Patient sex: F
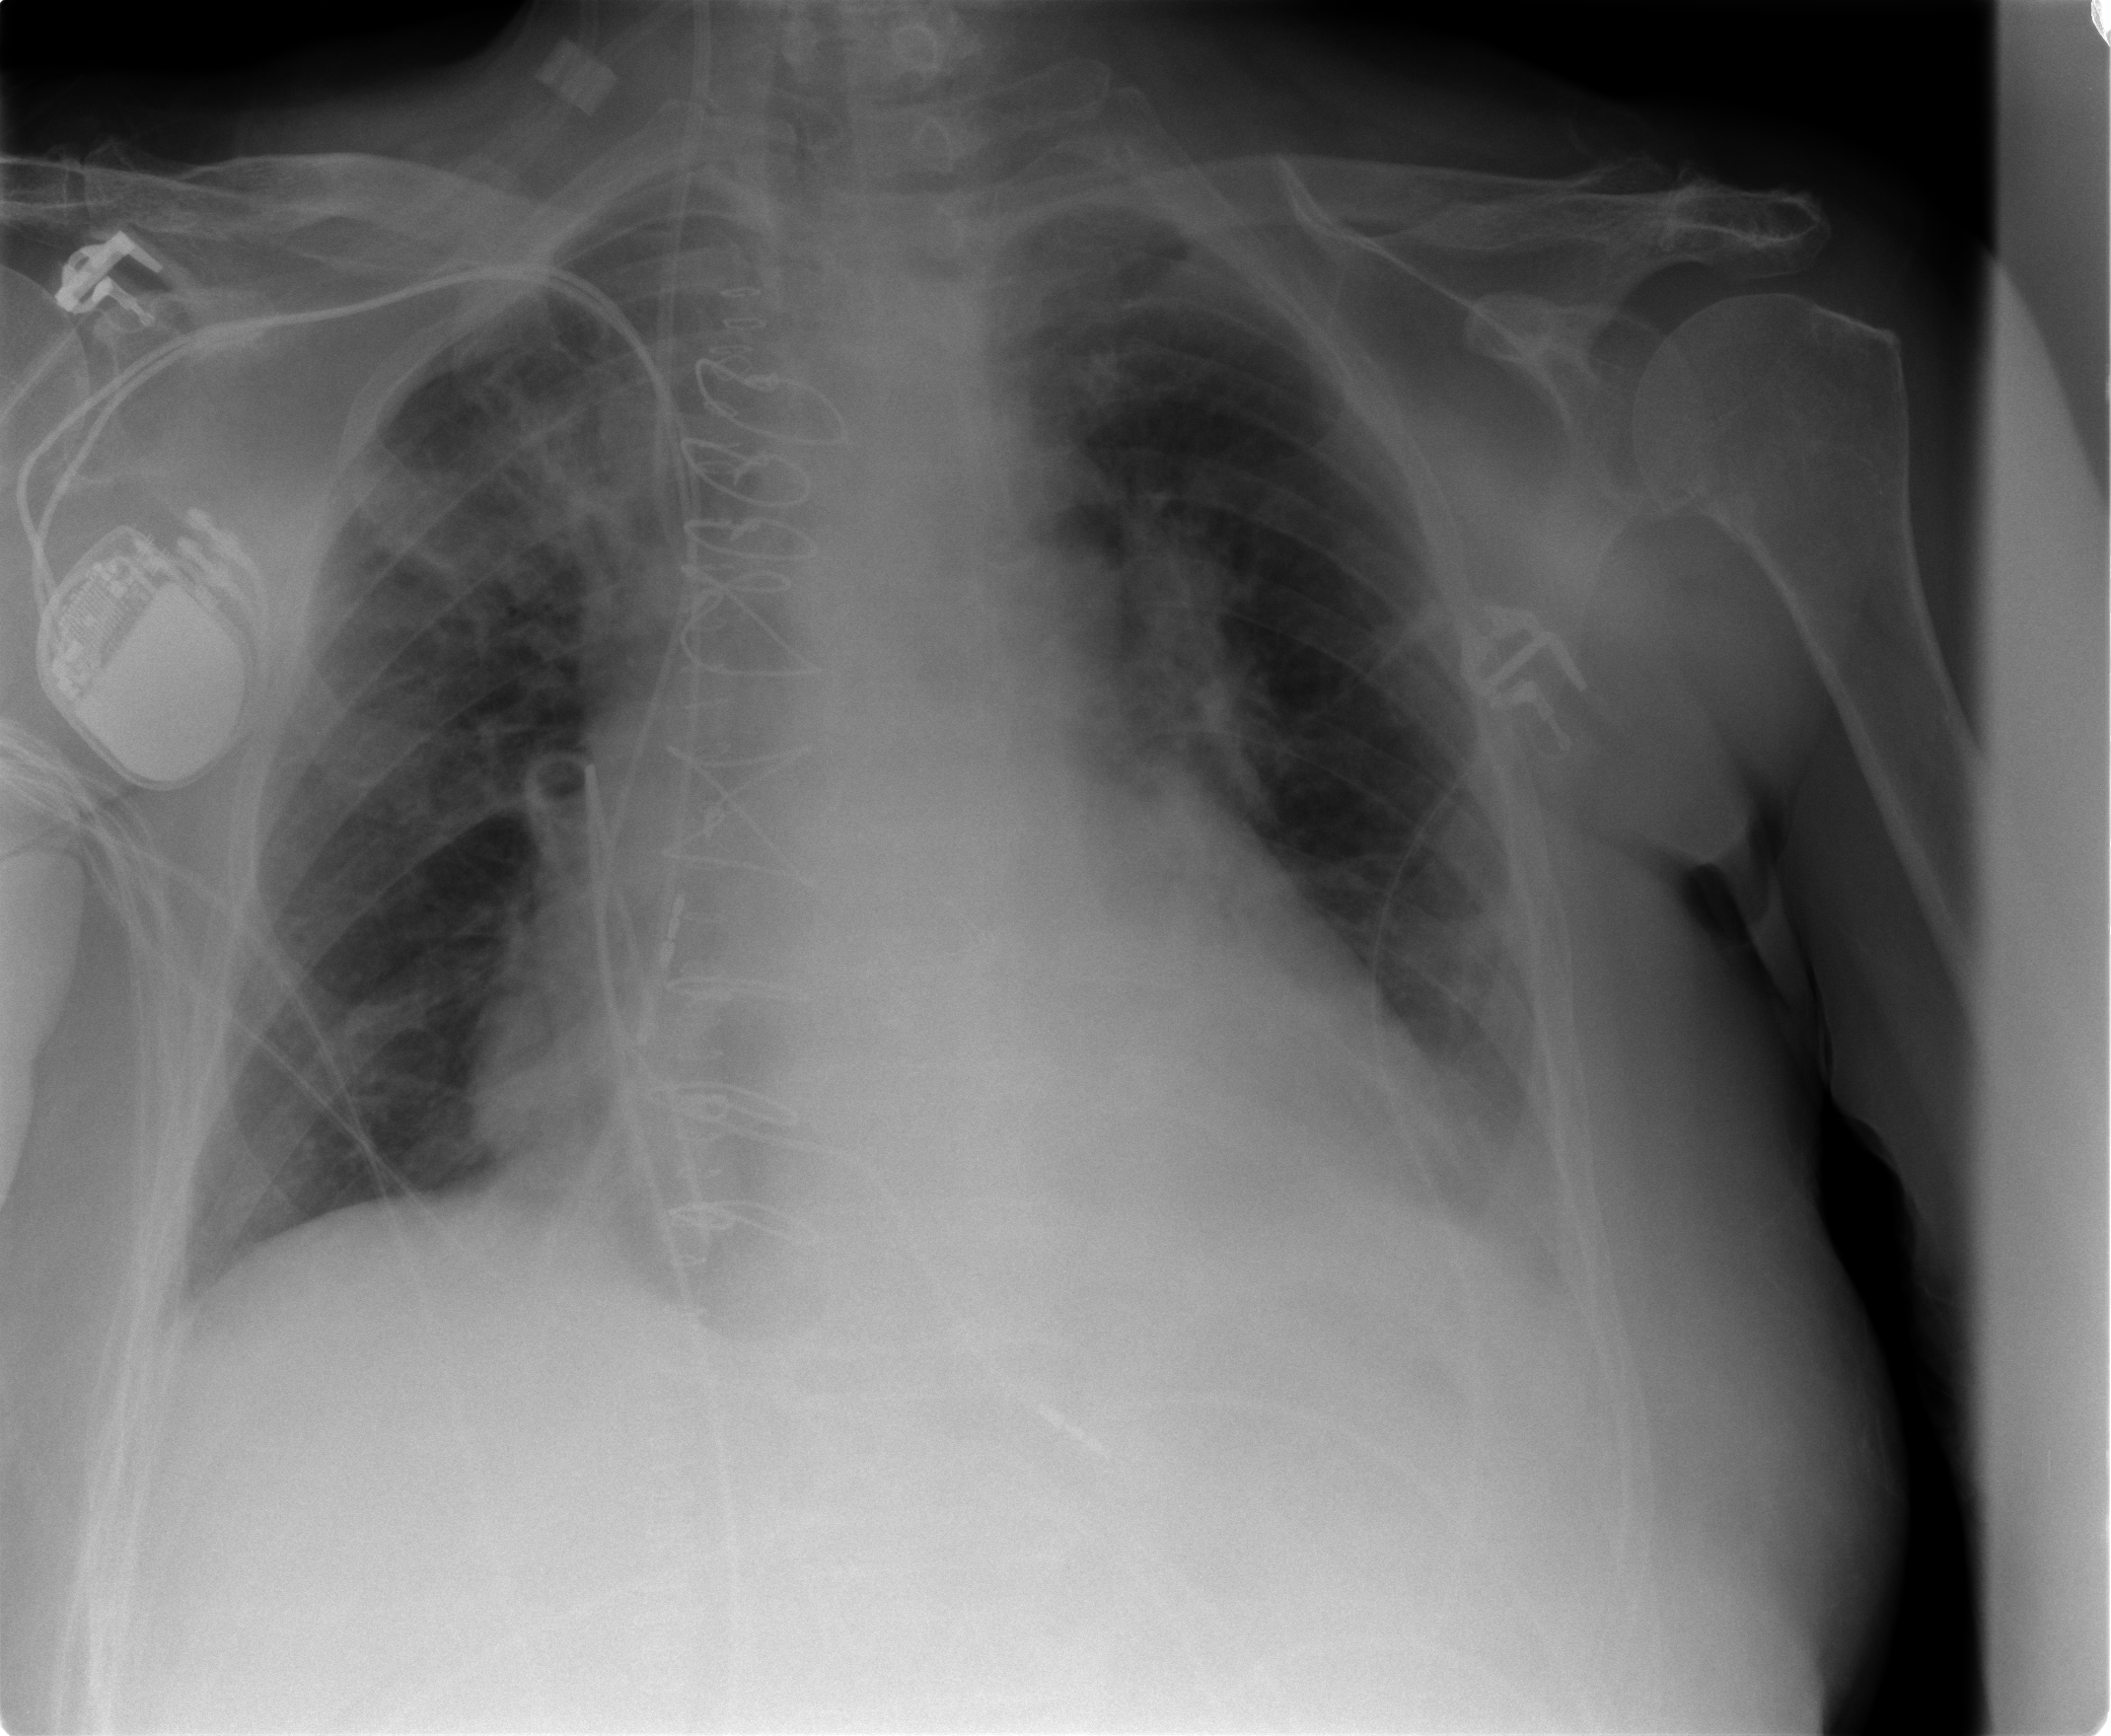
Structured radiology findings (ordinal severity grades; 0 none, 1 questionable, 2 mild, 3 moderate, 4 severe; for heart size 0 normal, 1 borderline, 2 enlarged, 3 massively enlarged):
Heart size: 2
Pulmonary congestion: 2
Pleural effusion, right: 0
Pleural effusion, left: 1
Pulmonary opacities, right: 1
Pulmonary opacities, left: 1
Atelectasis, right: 1
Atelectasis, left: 1